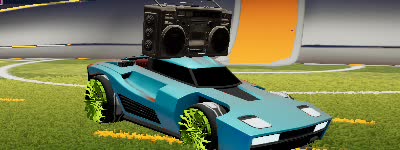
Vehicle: breakout